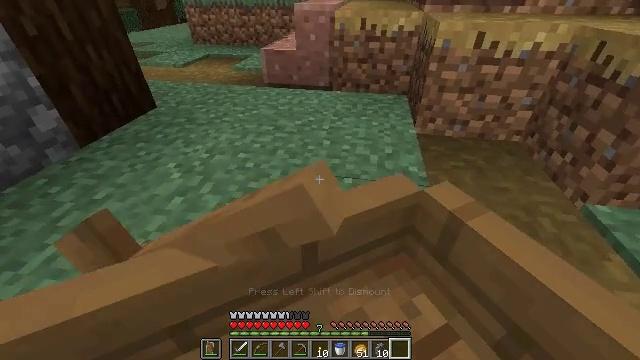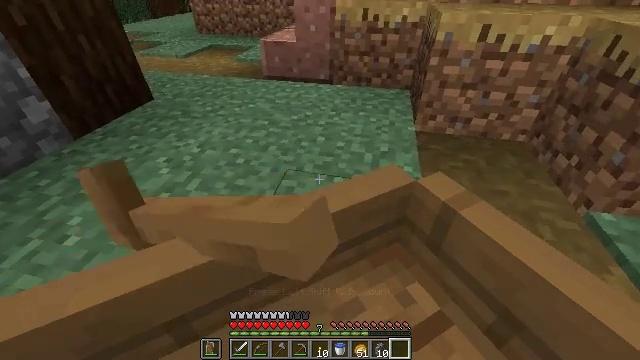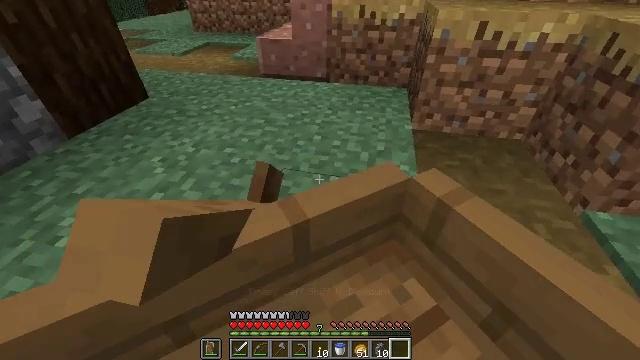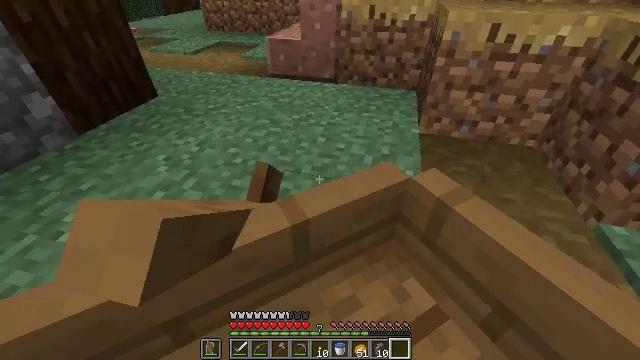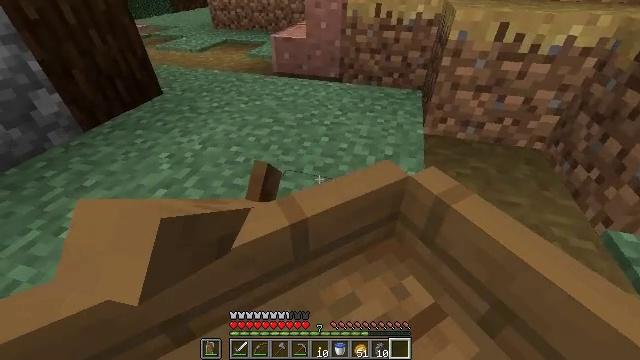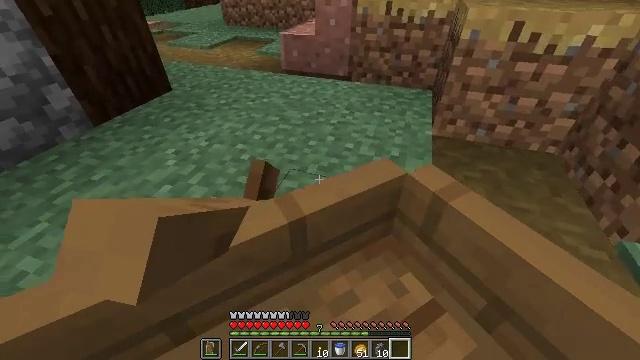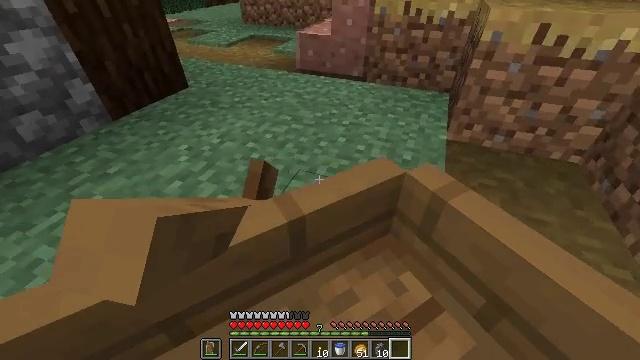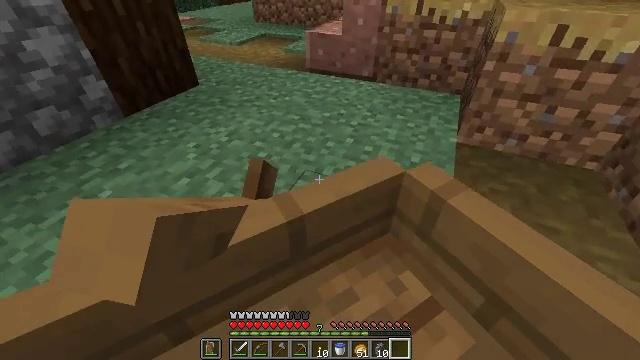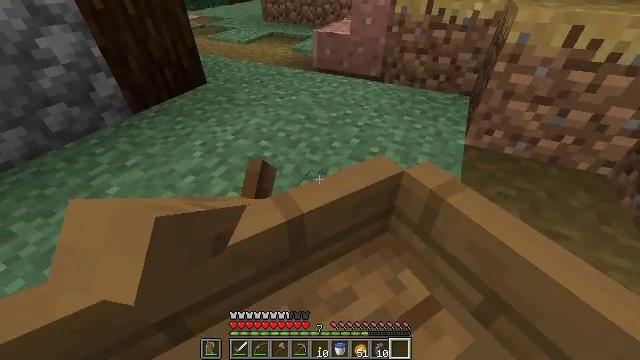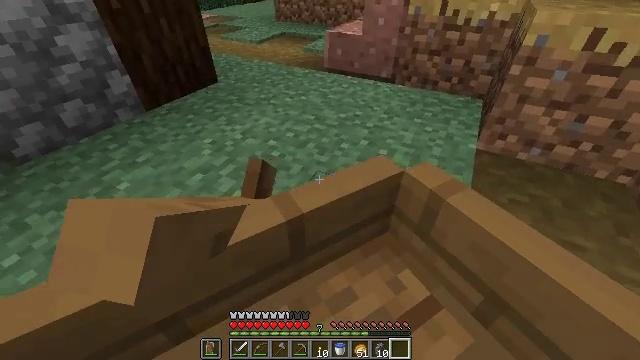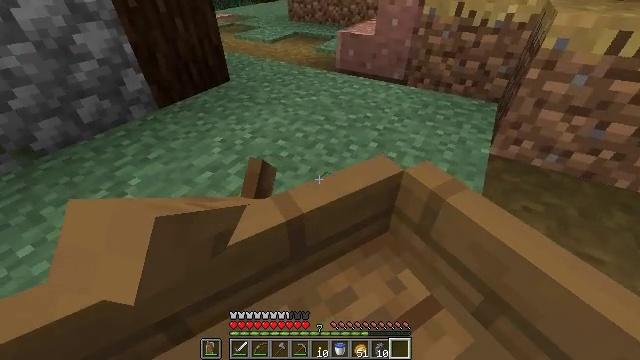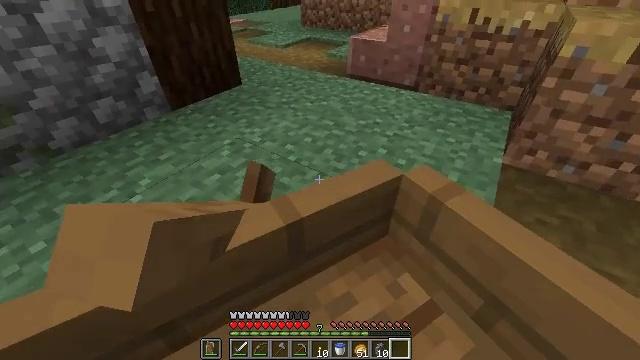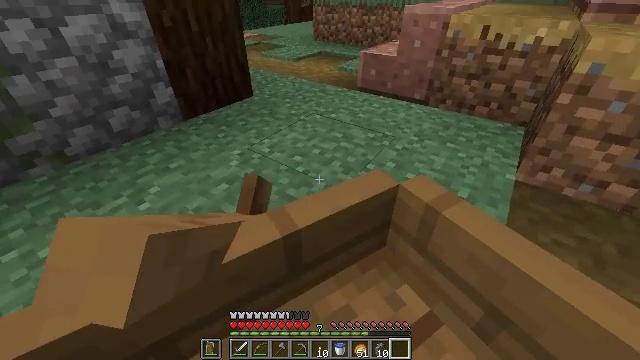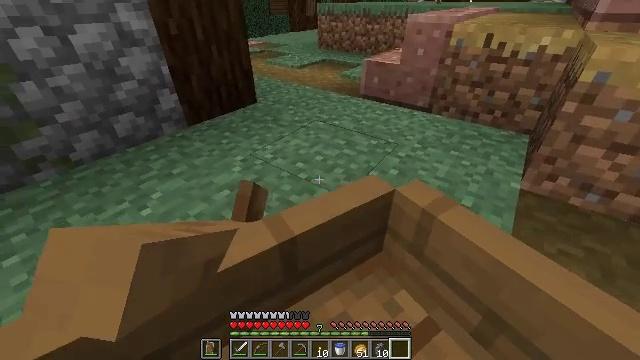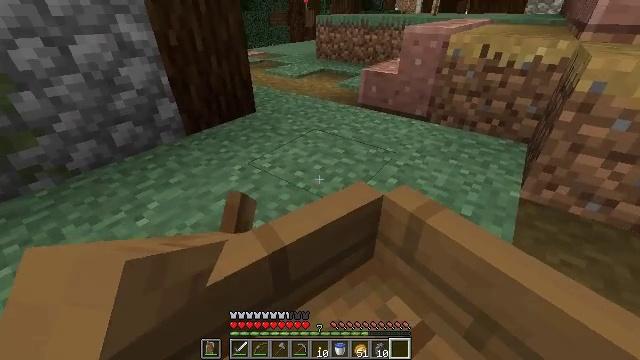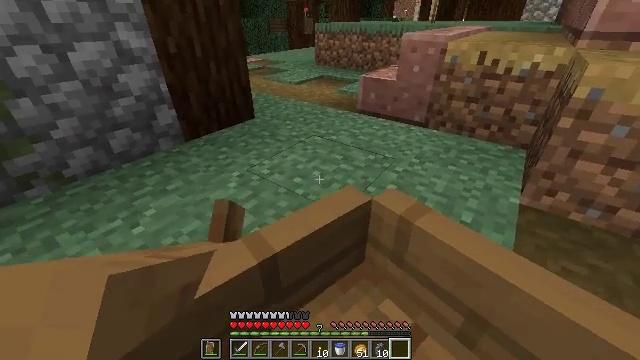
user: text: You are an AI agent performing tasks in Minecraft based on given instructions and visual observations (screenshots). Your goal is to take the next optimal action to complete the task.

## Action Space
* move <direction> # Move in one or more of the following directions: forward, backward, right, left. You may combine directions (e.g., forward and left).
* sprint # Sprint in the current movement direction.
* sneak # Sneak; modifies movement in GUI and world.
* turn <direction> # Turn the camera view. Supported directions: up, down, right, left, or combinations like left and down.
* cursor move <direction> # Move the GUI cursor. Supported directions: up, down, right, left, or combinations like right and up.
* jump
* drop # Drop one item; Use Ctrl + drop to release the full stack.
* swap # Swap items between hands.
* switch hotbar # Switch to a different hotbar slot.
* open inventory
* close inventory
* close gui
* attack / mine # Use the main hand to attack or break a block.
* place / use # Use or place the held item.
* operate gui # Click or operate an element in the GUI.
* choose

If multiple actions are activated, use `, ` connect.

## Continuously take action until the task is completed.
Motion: motion action
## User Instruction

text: Gather polished granite stairs from a structure.
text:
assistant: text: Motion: move left, turn right and down
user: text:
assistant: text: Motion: move left, turn right
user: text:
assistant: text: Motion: move left
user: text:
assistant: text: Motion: move left
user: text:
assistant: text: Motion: move left
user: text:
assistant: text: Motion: move left
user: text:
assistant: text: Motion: move left
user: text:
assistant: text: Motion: move left
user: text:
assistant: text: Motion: move left
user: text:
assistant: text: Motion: move left
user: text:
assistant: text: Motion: move left
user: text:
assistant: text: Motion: move left, turn up
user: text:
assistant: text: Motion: move left, turn right and up
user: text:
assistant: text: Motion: move left, turn right and up
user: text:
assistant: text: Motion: move left, turn right and up
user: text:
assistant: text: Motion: move forward and move left, turn right
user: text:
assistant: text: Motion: move forward and move left, turn right
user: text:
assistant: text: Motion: move forward and move left
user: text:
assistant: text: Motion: move forward and move left
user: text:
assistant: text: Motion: move forward and move left
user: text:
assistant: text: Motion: move forward
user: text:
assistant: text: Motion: move forward
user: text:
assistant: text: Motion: move forward
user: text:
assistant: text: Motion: move forward
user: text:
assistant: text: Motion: move forward
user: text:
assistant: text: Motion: move forward and move left
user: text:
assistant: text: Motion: move forward and move left
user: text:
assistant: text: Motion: move forward and move left
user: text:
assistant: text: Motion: move forward and move left
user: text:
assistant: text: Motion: move forward and move left